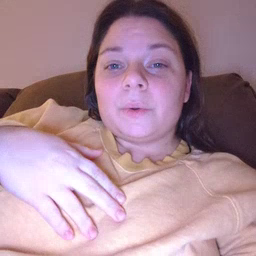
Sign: glasswindow